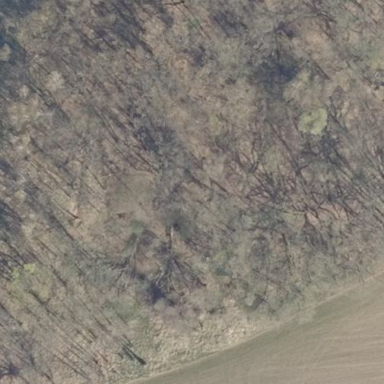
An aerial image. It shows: Forest area.